The image shows the envelope spectrum of a rolling-element bearing's vibration signal, with the characteristic fault frequencies (BPFO outer race, BPFI inner race, BSF ball, FTF cage) marked as reference lines. Determine the bearing's health state. Answer with exactly one of: normal, inner_race, outer_race, ball.
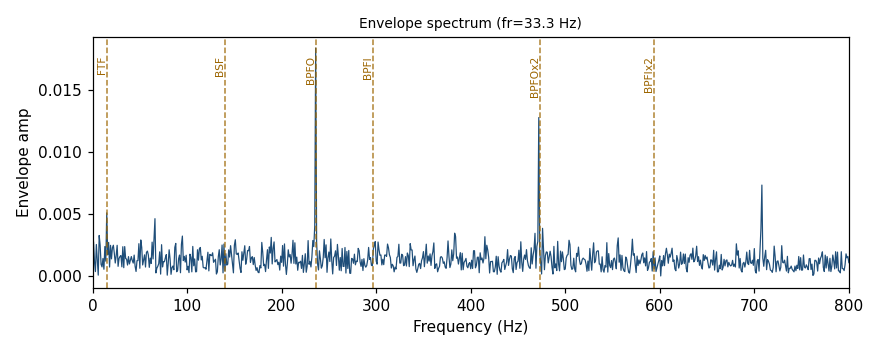
Answer: outer_race